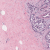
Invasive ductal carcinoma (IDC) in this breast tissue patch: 0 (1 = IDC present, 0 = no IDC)